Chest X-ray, PA view. Patient: 64 years old, sex M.
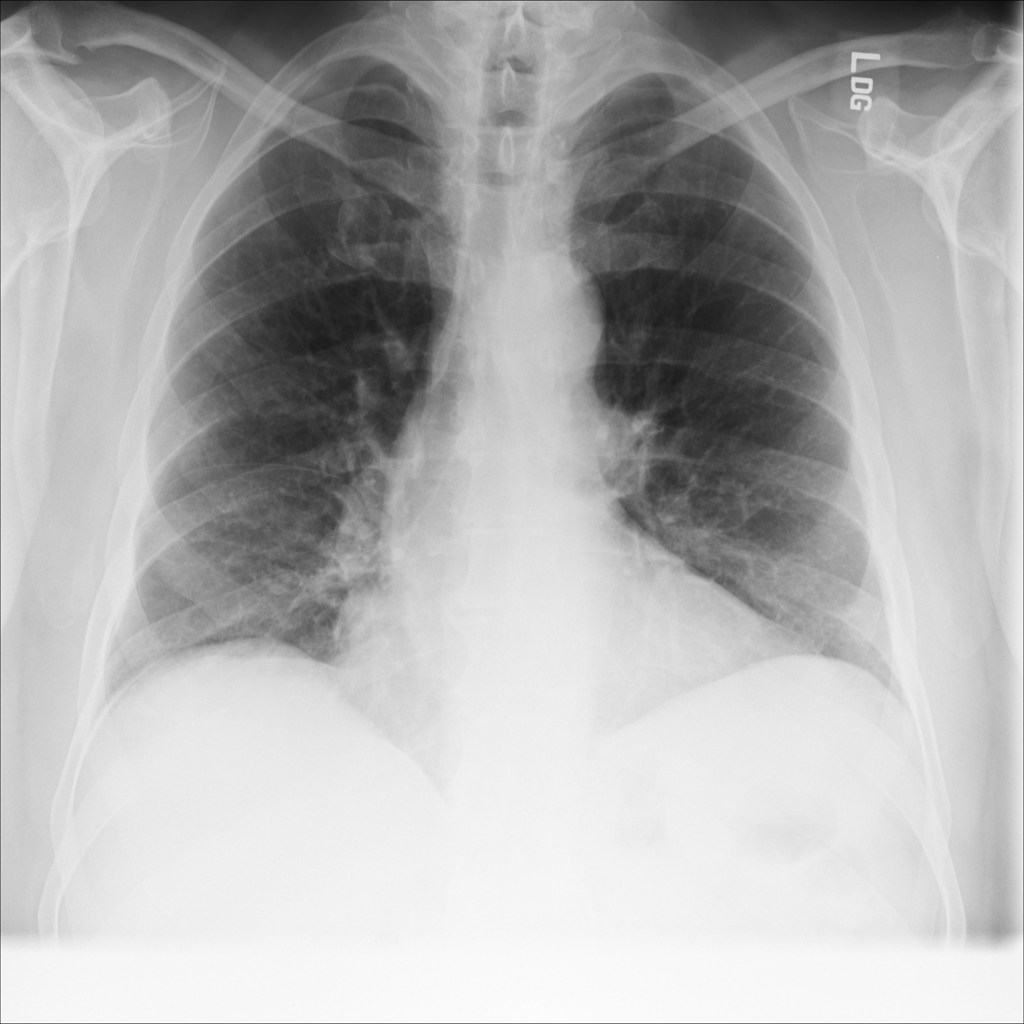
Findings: No Finding